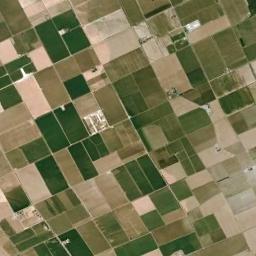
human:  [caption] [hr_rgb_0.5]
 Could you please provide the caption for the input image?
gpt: Lots of rectangular farmlands of different colors are arranged in neat rows .

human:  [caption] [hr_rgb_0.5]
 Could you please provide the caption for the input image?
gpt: Many dense, neatly arranged green, Khaki and brown mixed rectangular farmlands of different sizes .

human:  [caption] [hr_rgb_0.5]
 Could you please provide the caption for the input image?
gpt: There are rectangular farmlands of varying sizes .

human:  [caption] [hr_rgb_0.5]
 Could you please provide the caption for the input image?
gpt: There are some green and bare rectangular farmland .

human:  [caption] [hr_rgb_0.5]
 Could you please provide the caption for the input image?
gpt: There are many green and brown rectangular farmlands of different sizes .